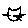
Label: cat